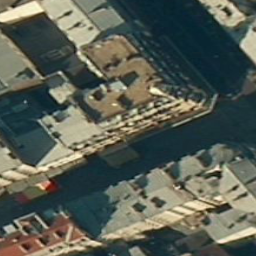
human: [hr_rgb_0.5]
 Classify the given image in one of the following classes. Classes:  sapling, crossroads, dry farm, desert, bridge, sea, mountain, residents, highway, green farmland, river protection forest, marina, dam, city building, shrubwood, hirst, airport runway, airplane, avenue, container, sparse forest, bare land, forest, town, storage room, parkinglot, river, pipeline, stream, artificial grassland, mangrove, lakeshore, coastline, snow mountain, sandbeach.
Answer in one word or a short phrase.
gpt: city building